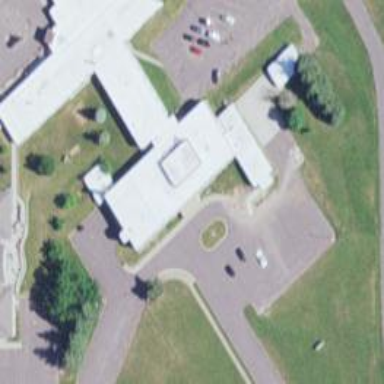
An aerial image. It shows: Healthcare clinic is depicted in the image.